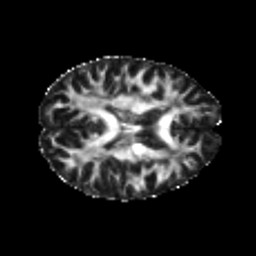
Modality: FA
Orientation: axial
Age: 21
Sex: female
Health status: healthy
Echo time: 0.074 s